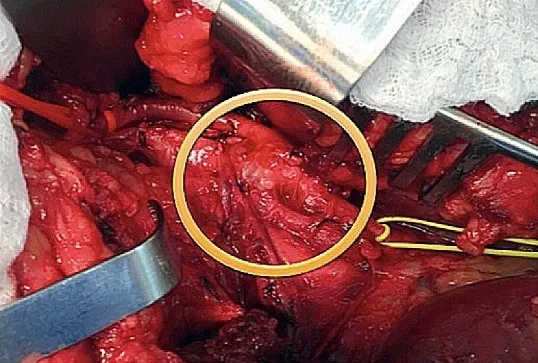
Segmento da arteria poplitea esquerda com multiplos cistos de conteudo mucinoso na camada adventicia.
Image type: medical_photograph (other_medical_photograph)